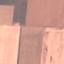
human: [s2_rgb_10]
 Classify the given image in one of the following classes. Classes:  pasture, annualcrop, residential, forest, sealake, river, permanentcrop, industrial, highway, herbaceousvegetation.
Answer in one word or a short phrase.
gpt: AnnualCrop